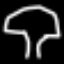
Label: mushroom